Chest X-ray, AP view. Patient: 14 years old, sex M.
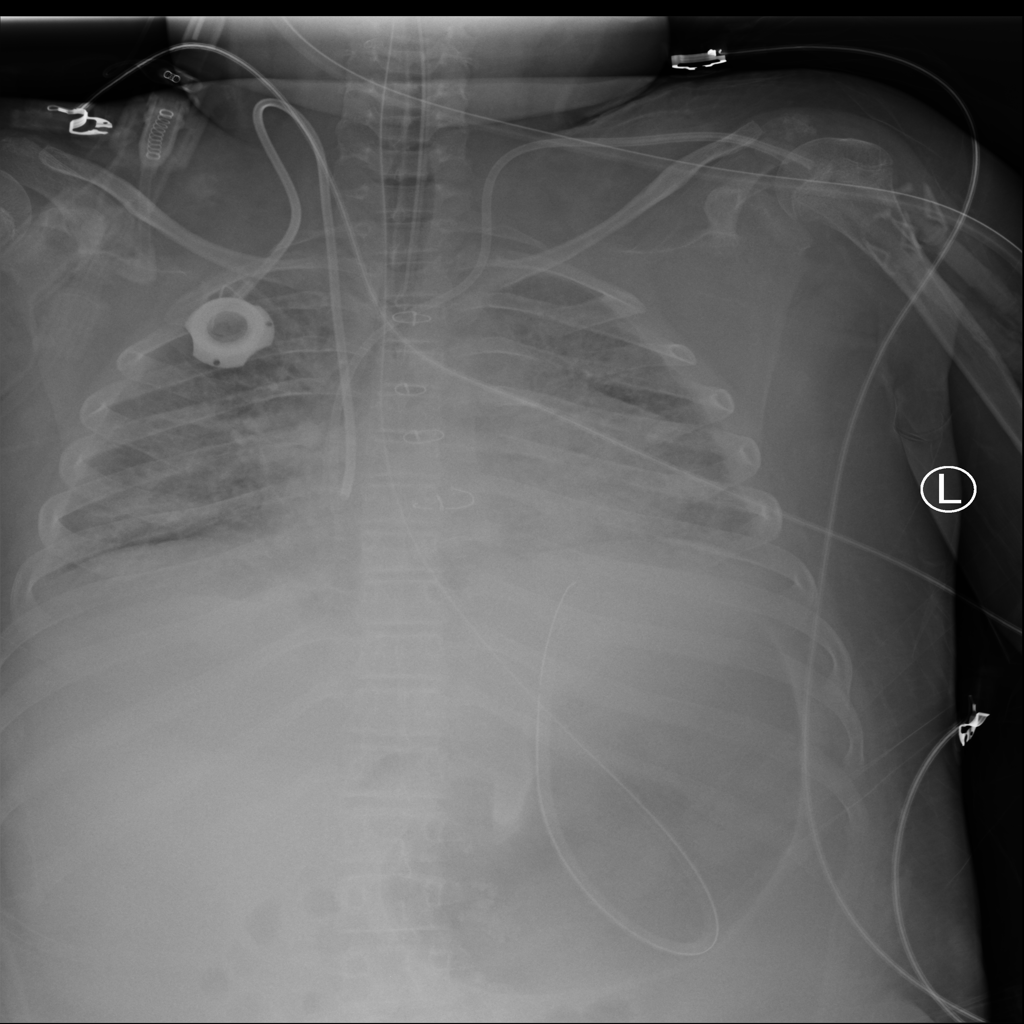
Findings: No Finding